Question: I'm working on a Google sheet, and I need a formula which will display a text value from a cell (AA3), if the text value is NOT matched on two ranges from two different tabs in the same workbook.
The formula will help me display which staff haven't yet been allocated their dive jobs at the dive centre I run.
Here's a screenshot which makes it clear what I'm talking about.

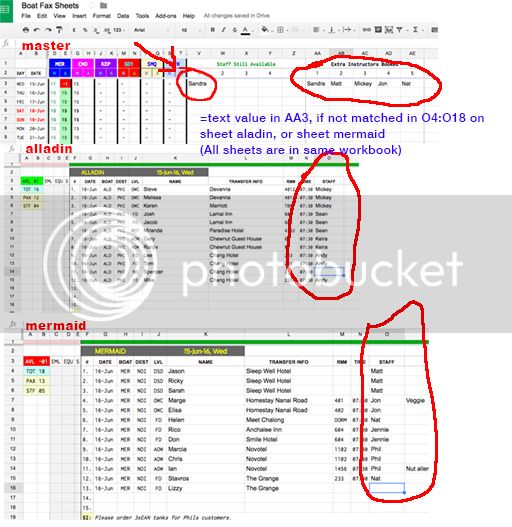
Answer: If you are trying to do this for all the employees, you can use regexreplace to replace the values that are already present in those arrays and leave only the available names:
'''
=split(REGEXREPLACE(join(";",master!$AA$3:$AE$3),join("|",unique({alladin!$O$4:$O$18;mermaid!$O$4:$O$18})),""),";")
'''
To explain: you first join AA3:AE3 to give it your starting values, then you join the two ranges from the other two sheets in a literal array and wrap them in unique. When you join the two arrays, you use the regex symbol for 'OR' which is '|' .
Using regexreplace, it basically defines that if any of the names appear in the original list of values, replace them with null, thus leaving you with the remaining names that have been unused.
I created the example above using the sheet names you showed in your example photo
<URL>